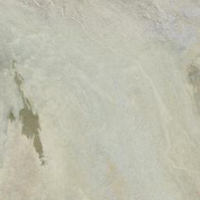
EUNIS habitat code: 48
Species observed at this site:
Ranunculus glacialis